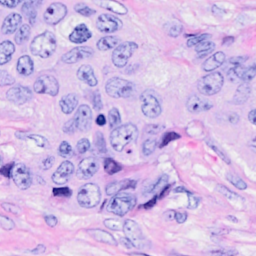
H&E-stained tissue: Breast